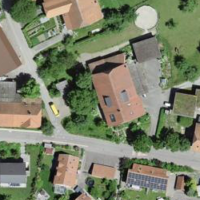
EUNIS habitat code: 54
Species observed at this site:
Clinopodium vulgare
Echium vulgare